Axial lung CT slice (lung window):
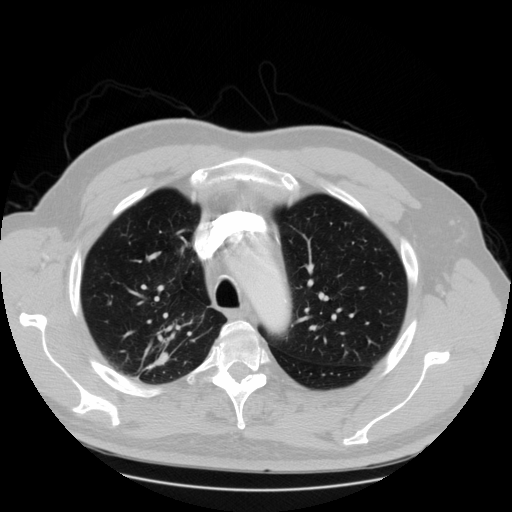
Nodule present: no